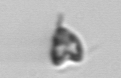
Label: Pyramimonas_longicauda